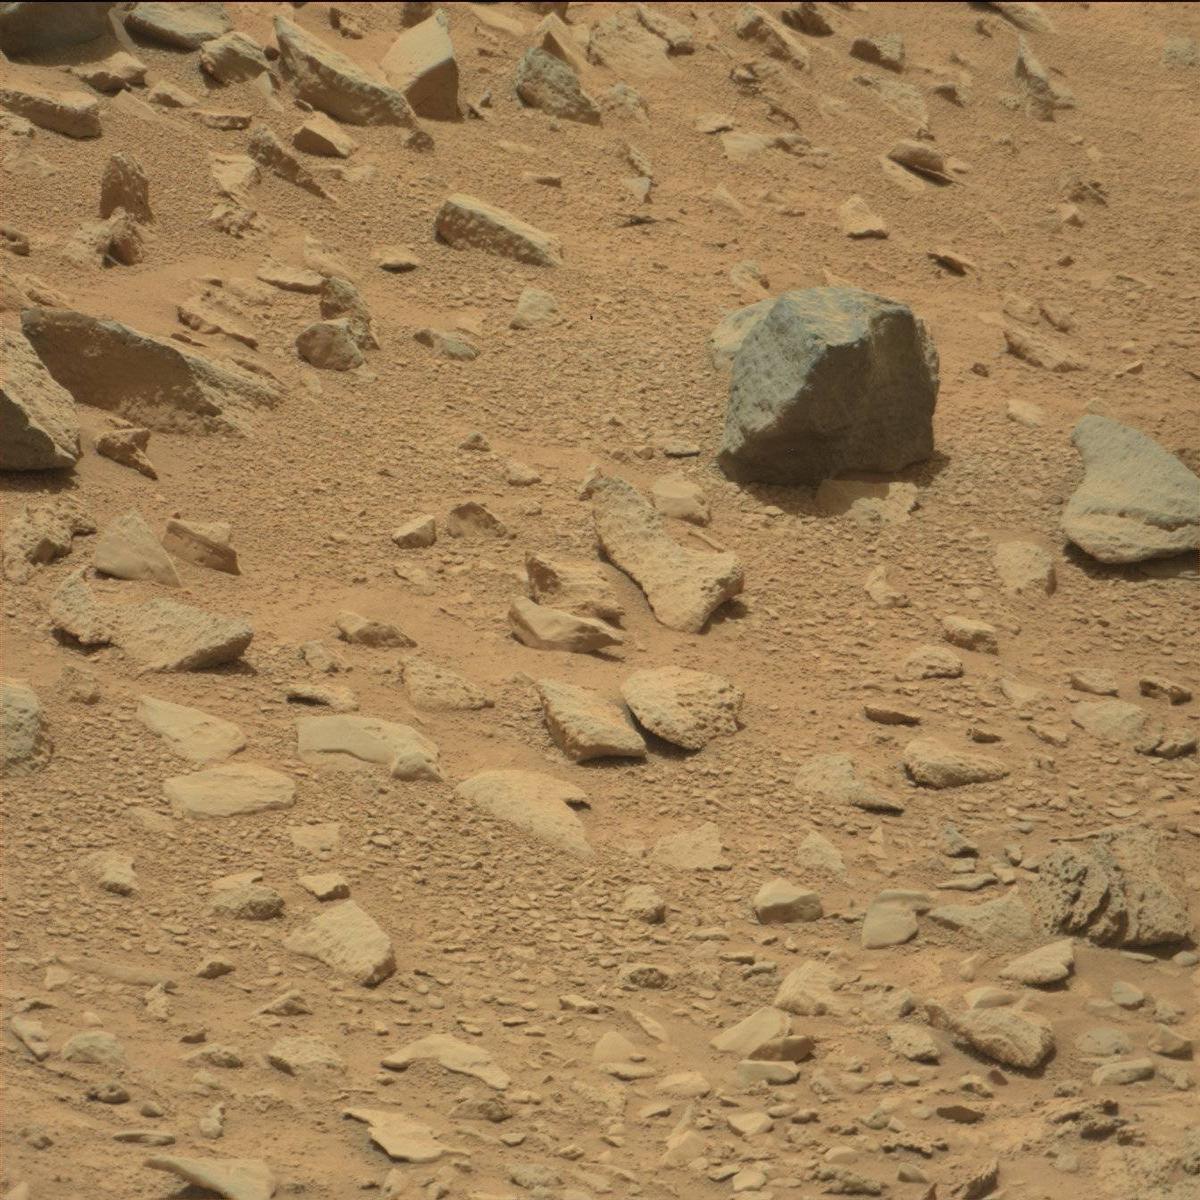
Terrain classes present: Bedrock, Rock, Sand / Soil